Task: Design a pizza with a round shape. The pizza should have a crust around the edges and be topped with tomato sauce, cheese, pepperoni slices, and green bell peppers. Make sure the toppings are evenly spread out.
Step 232:
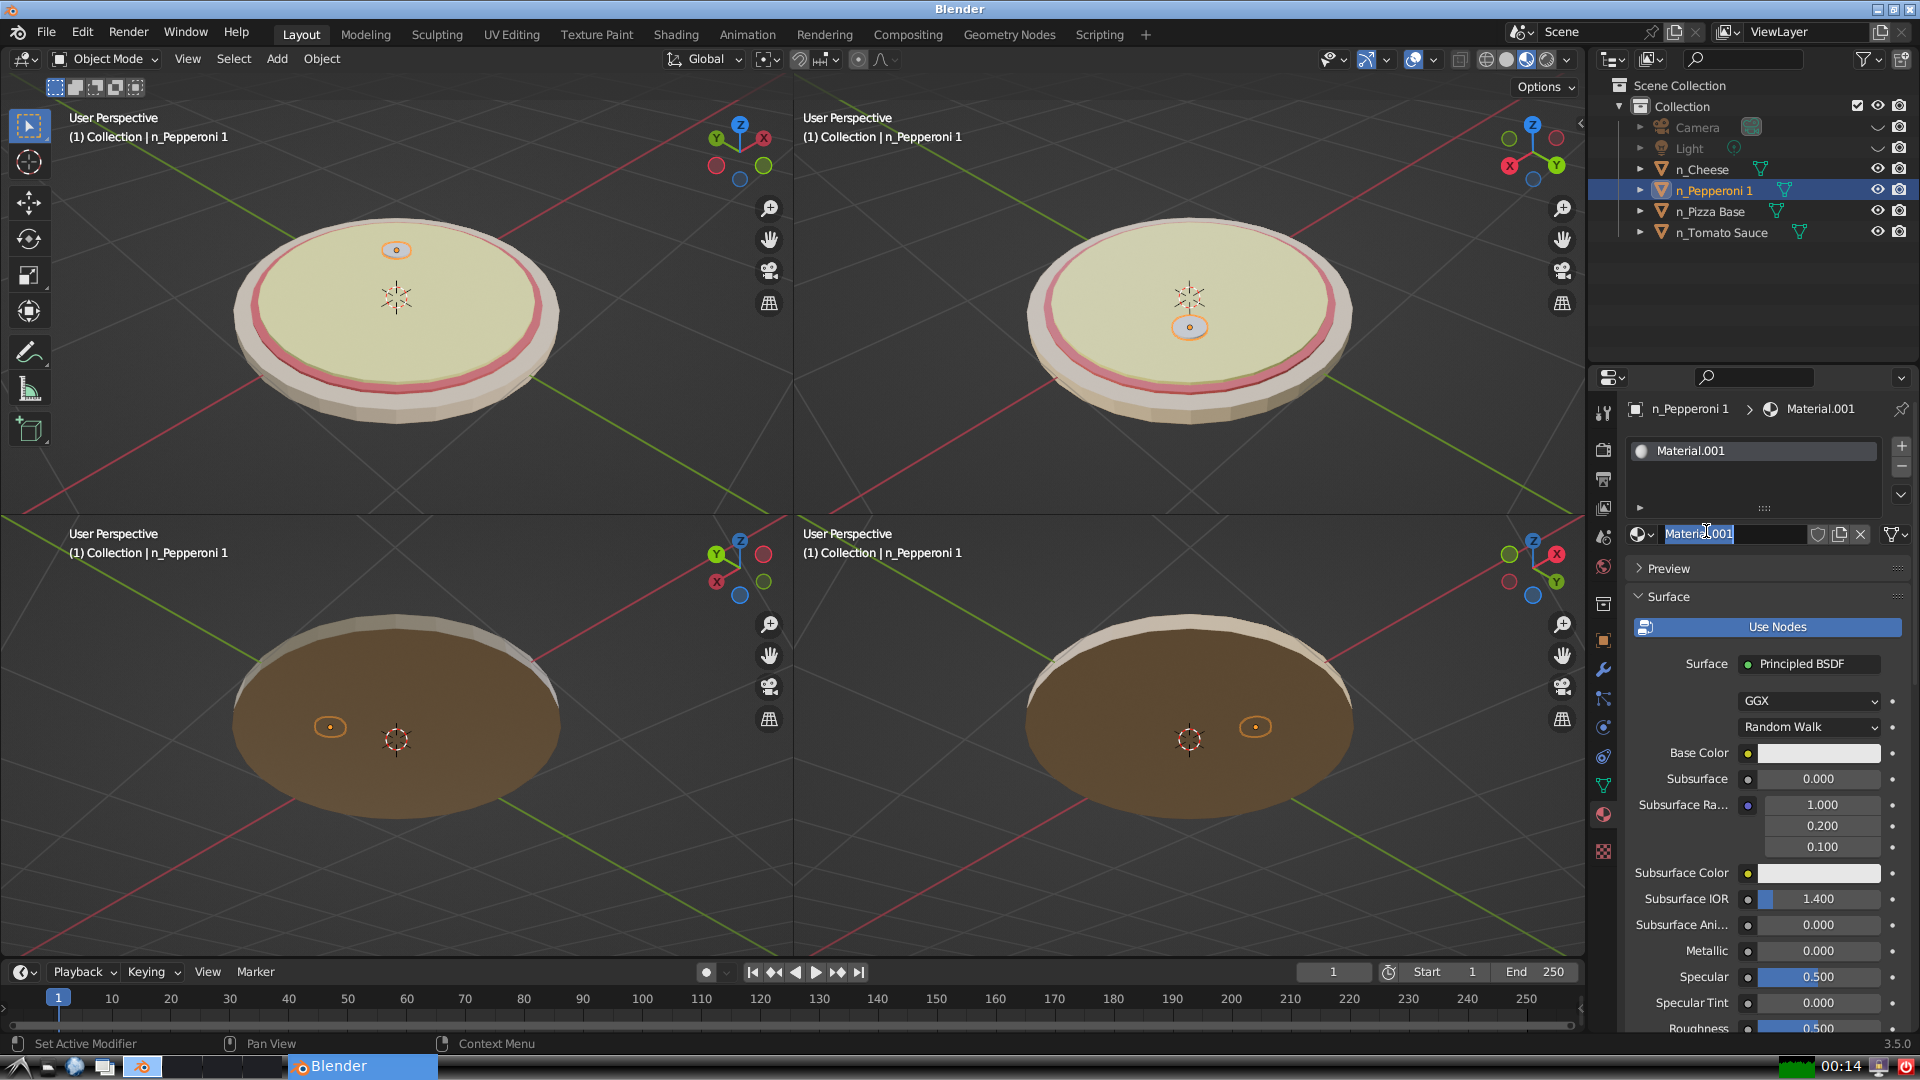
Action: input_text: n_Pepperoni